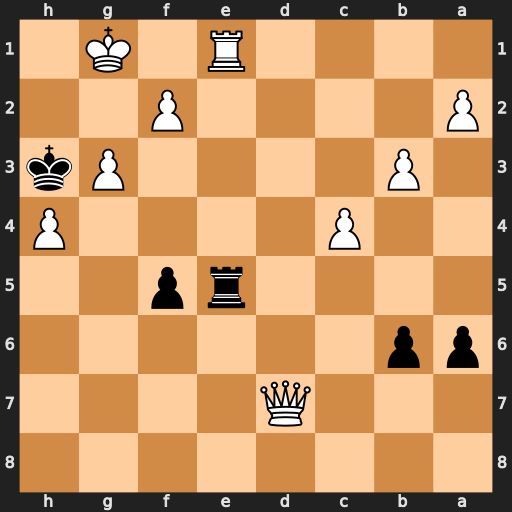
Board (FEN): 8/3Q4/pp6/4rp2/2P4P/1P4Pk/P4P2/4R1K1
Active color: b
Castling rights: -
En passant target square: -
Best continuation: Rxe1#